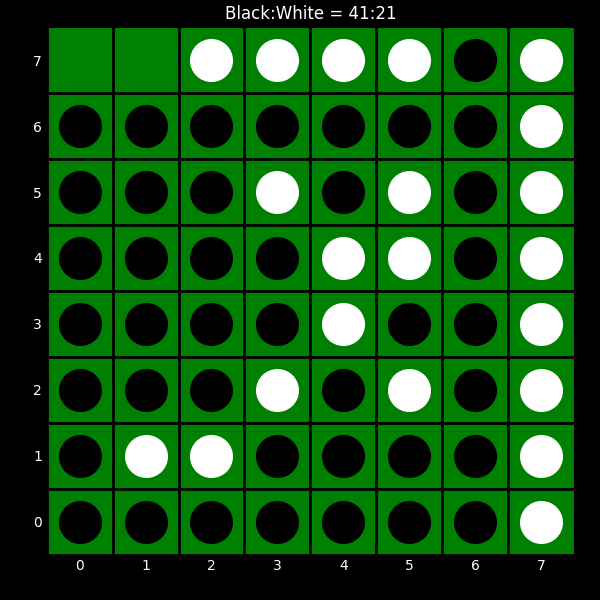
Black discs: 41
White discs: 21